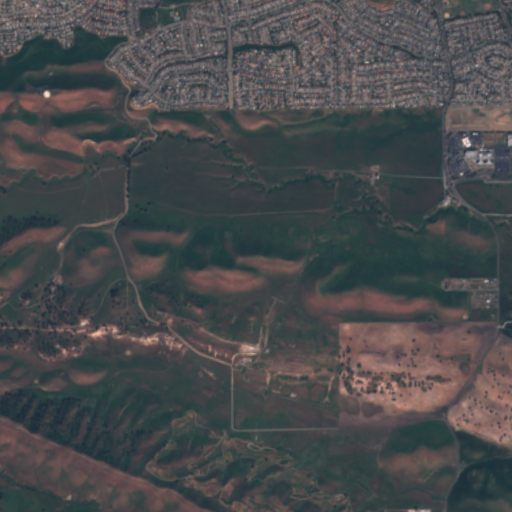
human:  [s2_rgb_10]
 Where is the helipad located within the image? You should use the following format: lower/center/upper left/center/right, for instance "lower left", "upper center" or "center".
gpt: The helipad is located in the upper right of the image.
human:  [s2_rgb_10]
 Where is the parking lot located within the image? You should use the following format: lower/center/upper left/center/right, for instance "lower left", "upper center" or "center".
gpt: The parking lot is located in the upper right of the image.
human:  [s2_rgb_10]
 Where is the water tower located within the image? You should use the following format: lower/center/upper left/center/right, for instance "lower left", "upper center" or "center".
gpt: The water tower is located in the upper left of the image.
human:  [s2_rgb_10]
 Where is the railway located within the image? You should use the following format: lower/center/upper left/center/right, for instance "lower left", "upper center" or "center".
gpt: The railway is located in the upper right of the image.
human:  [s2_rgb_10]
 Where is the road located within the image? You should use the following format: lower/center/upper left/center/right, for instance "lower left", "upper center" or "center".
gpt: There is no road in the image.